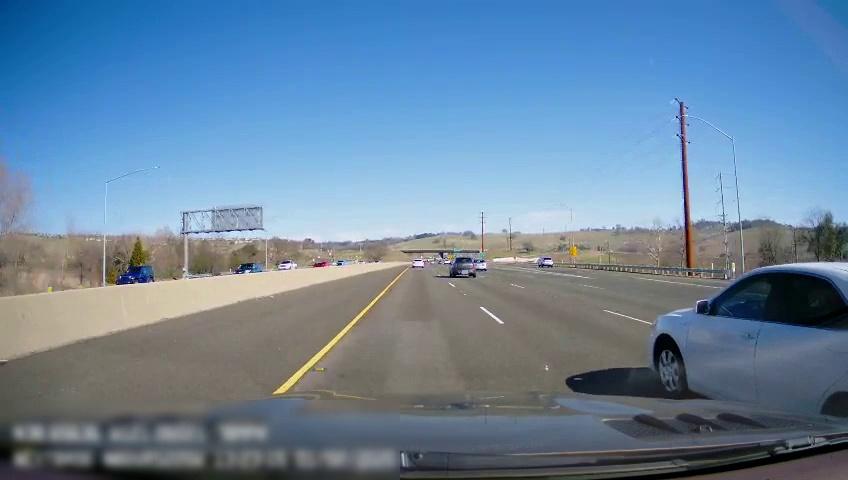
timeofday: Day
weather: Sunny
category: Drivable Space
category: Vehicles | SUV
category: Vehicles | Car
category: Vehicles | Truck
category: Vehicles | Car
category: Vehicles | Car
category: Vehicles | Car
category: Vehicles | Car
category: Vehicles | SUV
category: Vehicles | SUV
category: Lanes | Current Lane
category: Lanes | Current Lane
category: Lanes | Alternate Lane
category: Lanes | Alternate Lane
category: Lanes | Alternate Lane